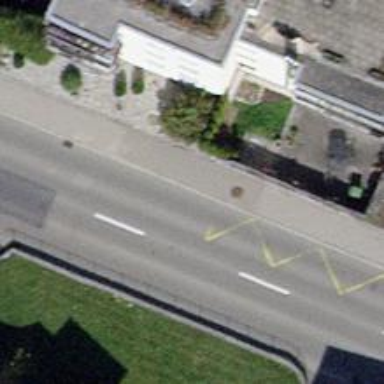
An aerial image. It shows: Bus stop with platform for public transport.